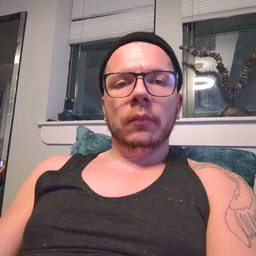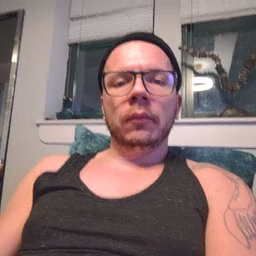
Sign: food